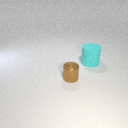
small brown metal cylinder in front of large cyan rubber cylinder